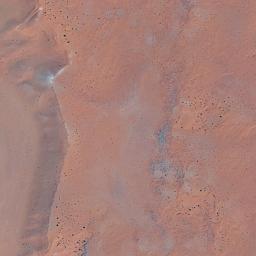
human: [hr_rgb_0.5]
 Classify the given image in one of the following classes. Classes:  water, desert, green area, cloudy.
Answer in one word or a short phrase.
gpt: desert